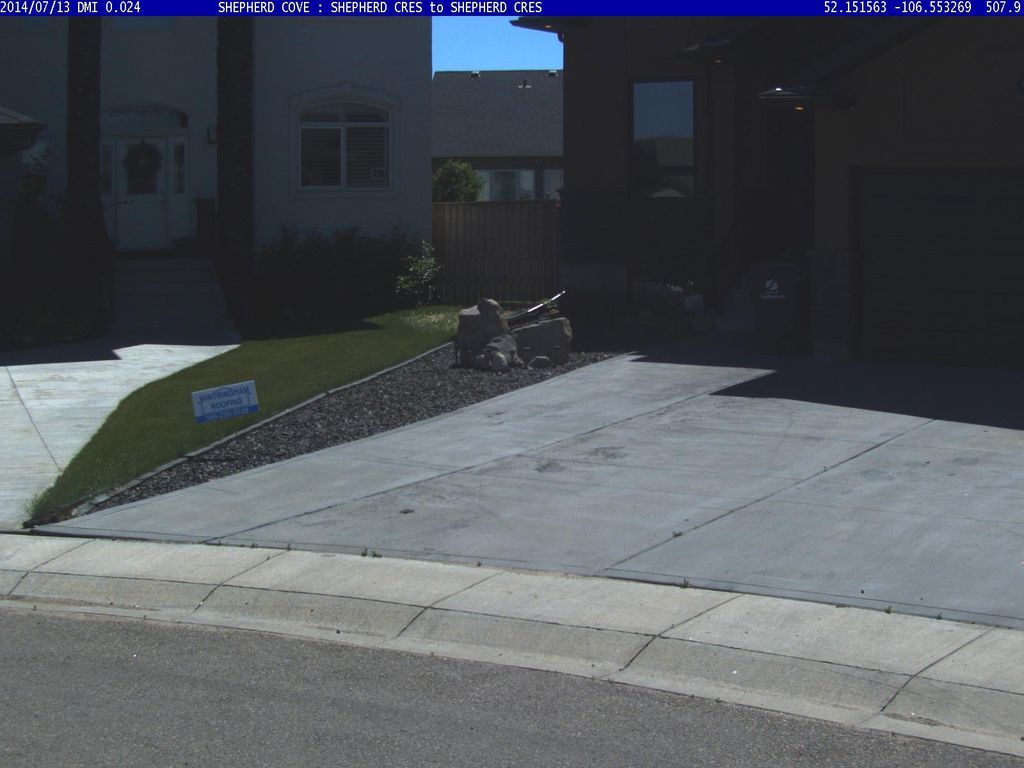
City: saskatoon